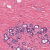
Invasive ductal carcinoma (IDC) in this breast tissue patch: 0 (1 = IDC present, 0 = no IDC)